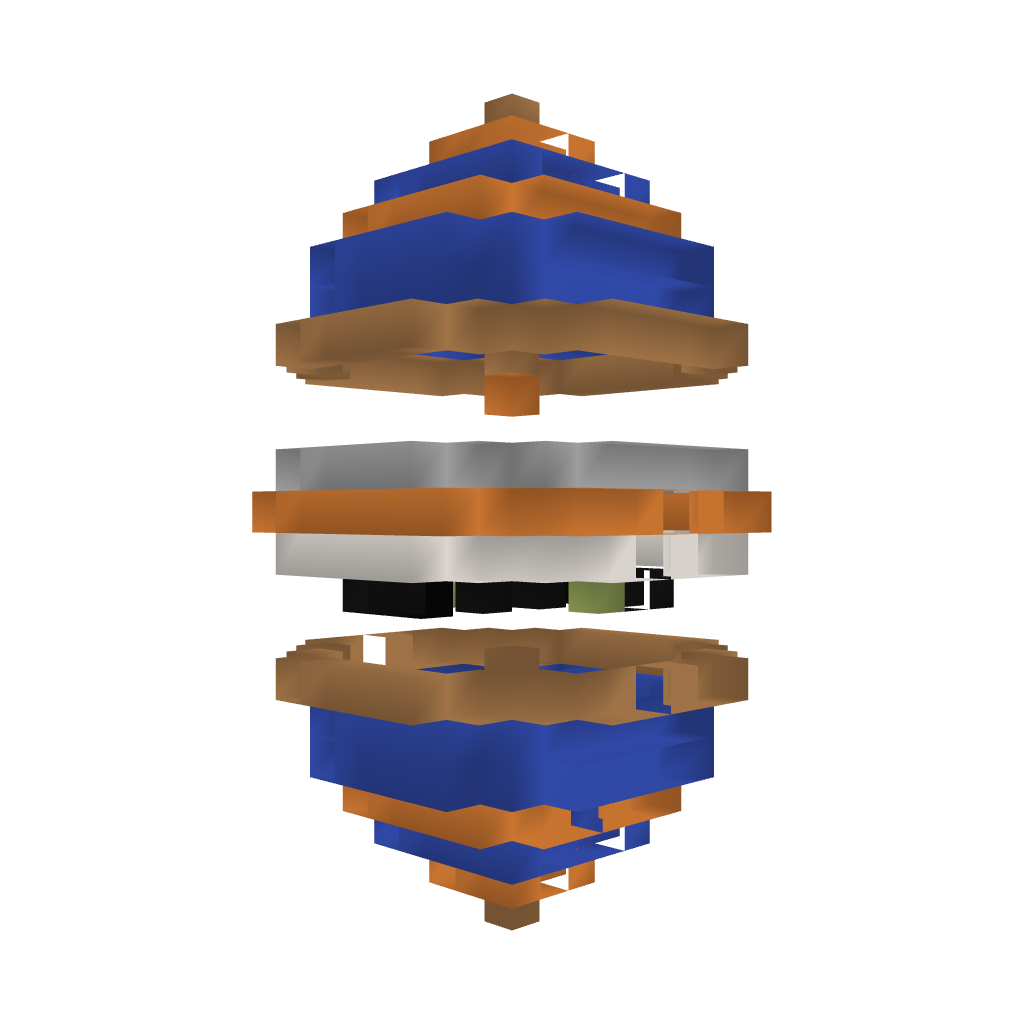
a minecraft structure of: Floating Module